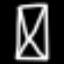
Label: hourglass